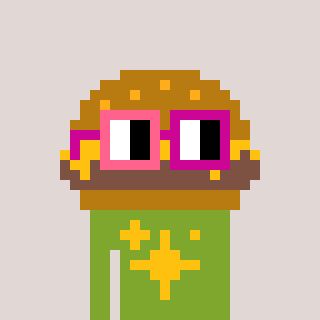
a pixel art character with square pink and red glasses, a burger-shaped head and a slimegreen-colored body on a warm background